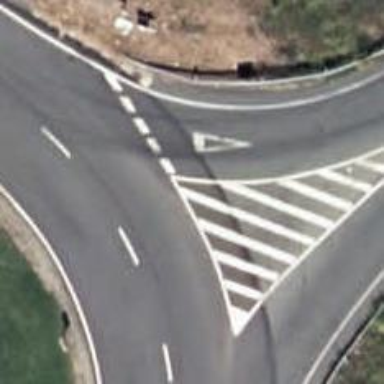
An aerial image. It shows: Road with "give way" sign.